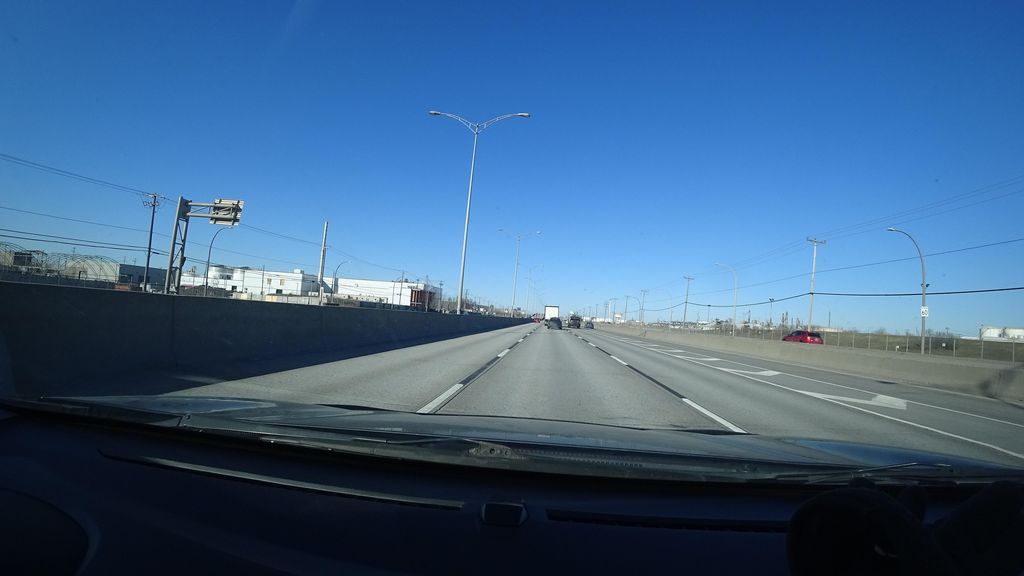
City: montreal